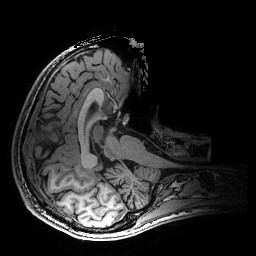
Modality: T1w
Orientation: axial
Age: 26
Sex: male
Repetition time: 0.0077 s
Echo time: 0.0034 s